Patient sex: M
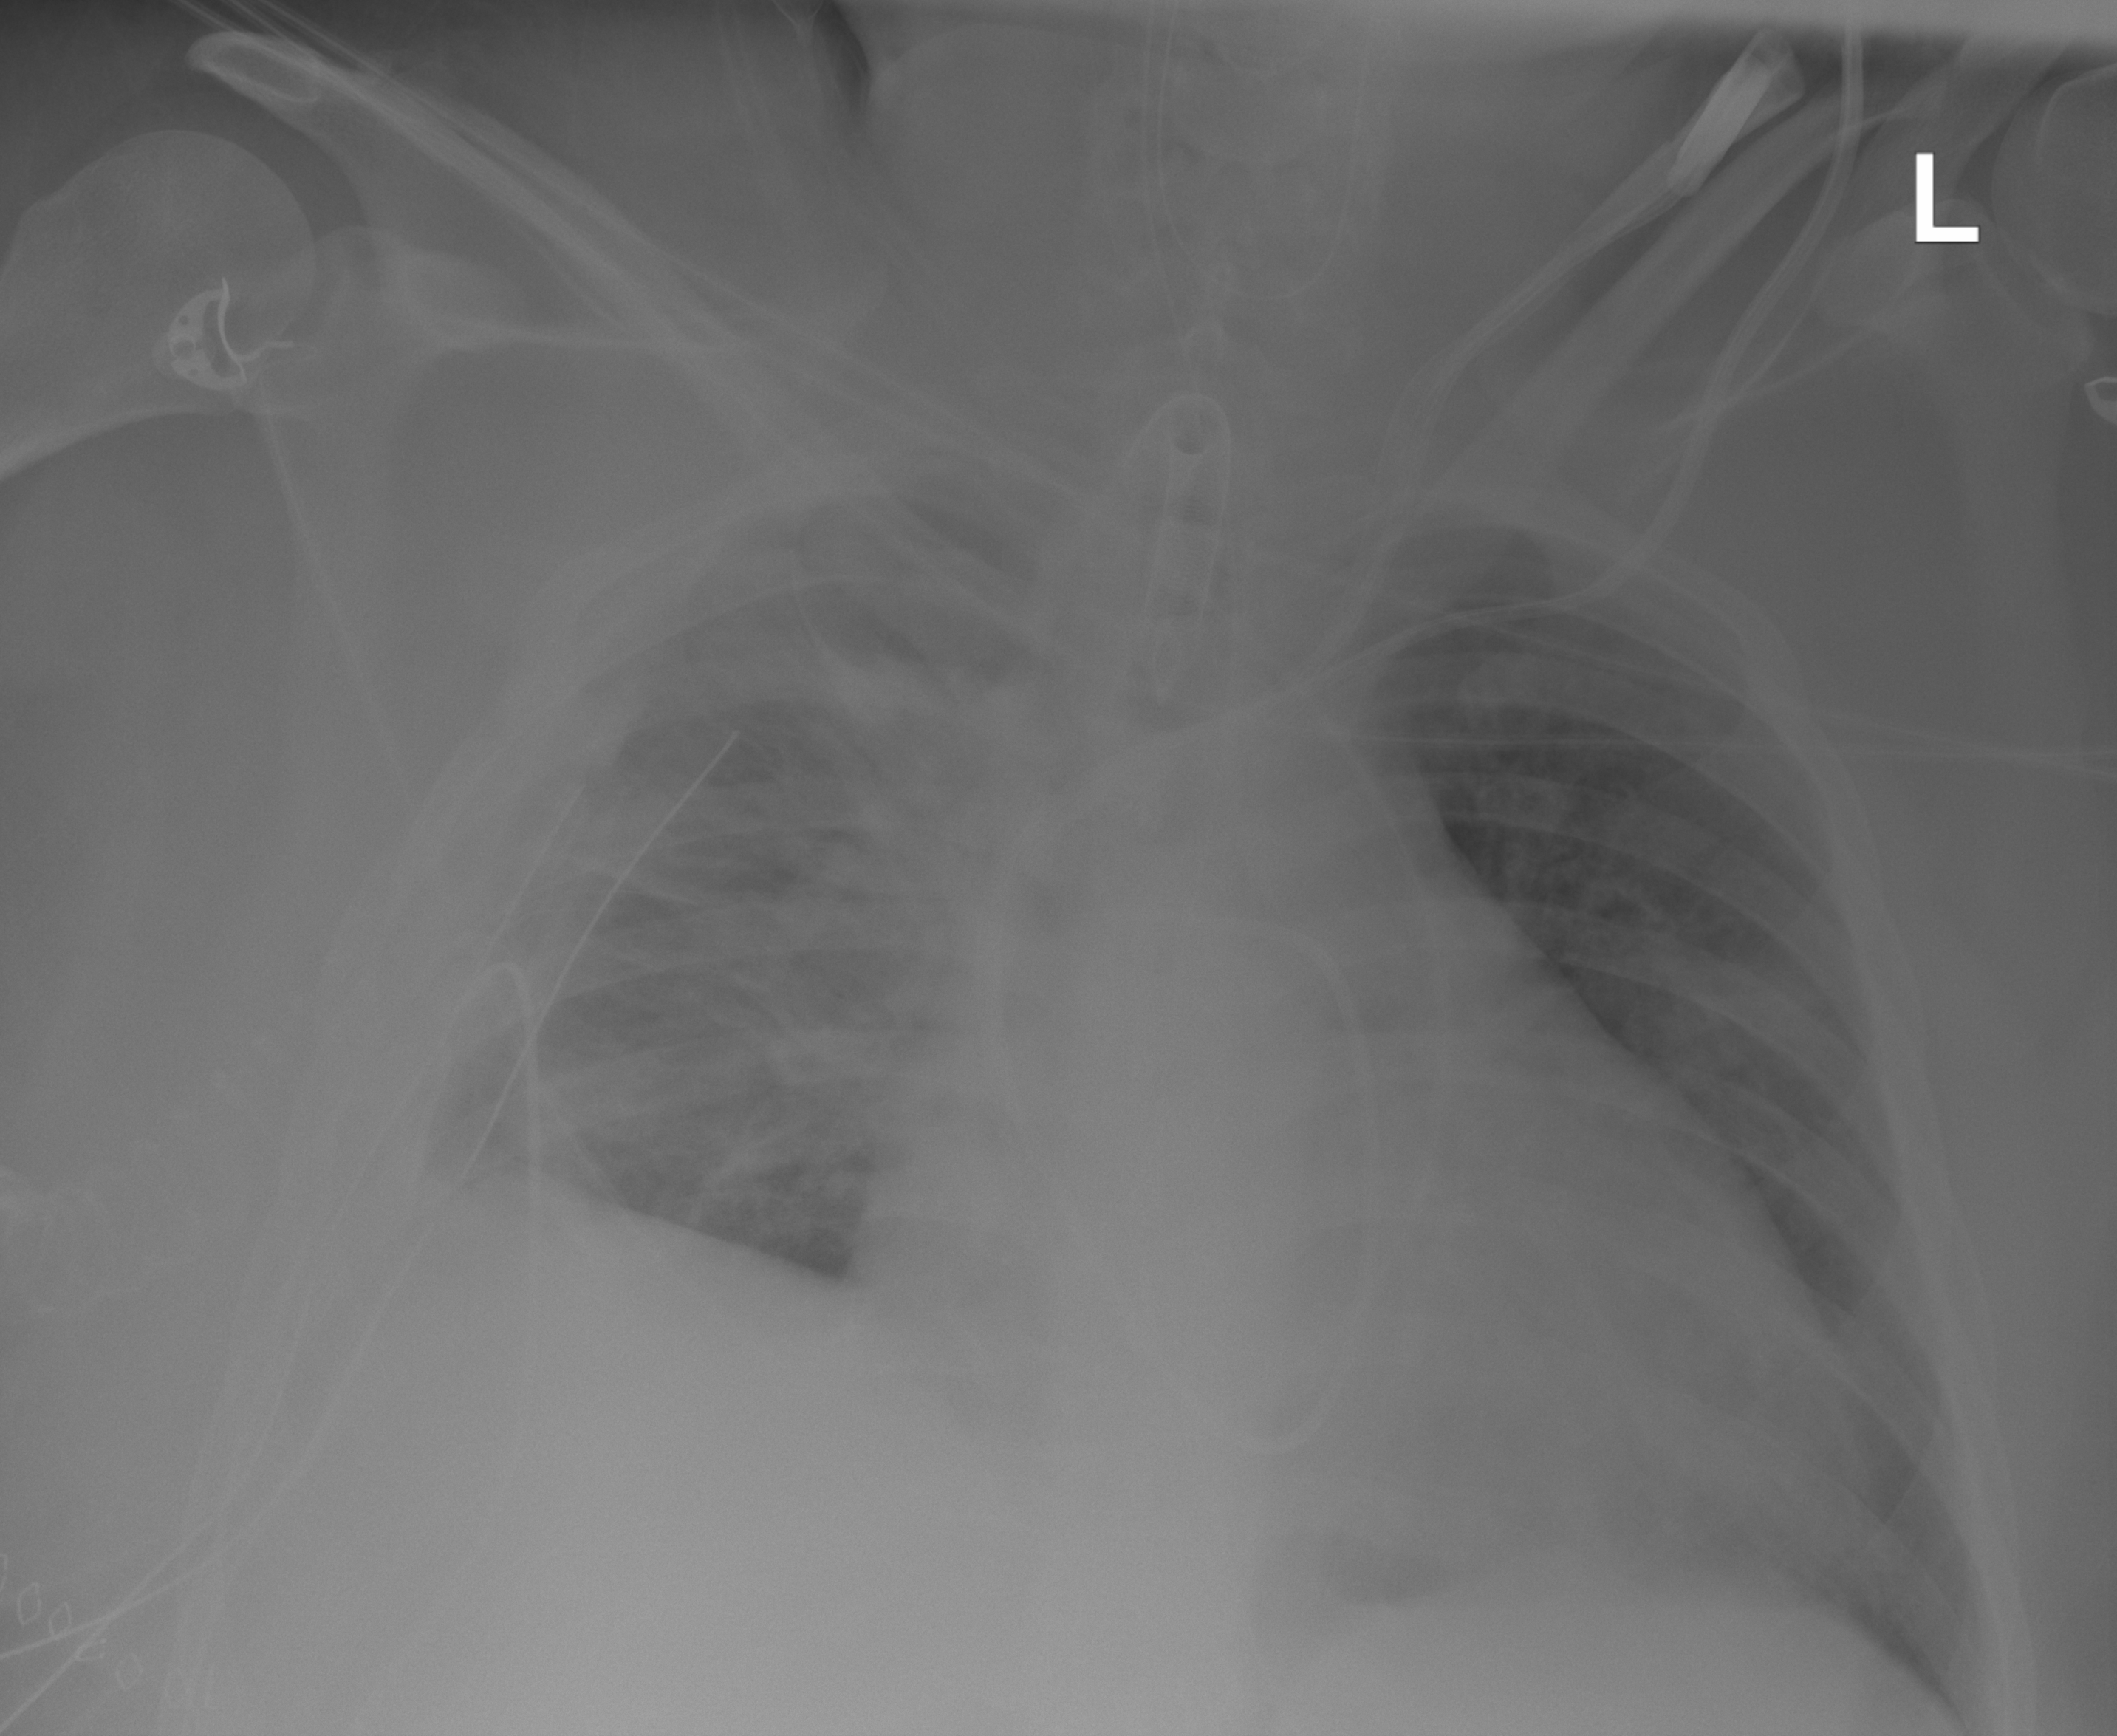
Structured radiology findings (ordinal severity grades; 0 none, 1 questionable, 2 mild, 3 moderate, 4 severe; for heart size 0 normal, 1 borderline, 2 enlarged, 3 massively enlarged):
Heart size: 2
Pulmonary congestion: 2
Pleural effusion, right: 2
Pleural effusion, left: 0
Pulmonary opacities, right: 3
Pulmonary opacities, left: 1
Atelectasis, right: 3
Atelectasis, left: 2